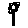
Label: flower